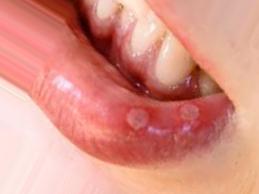
Condition: Mouth Ulcer